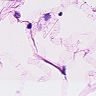
Metastatic tissue present: no